Field crop: maize
Growth stage: 2
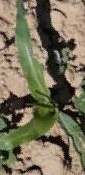
Species: maize